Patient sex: M
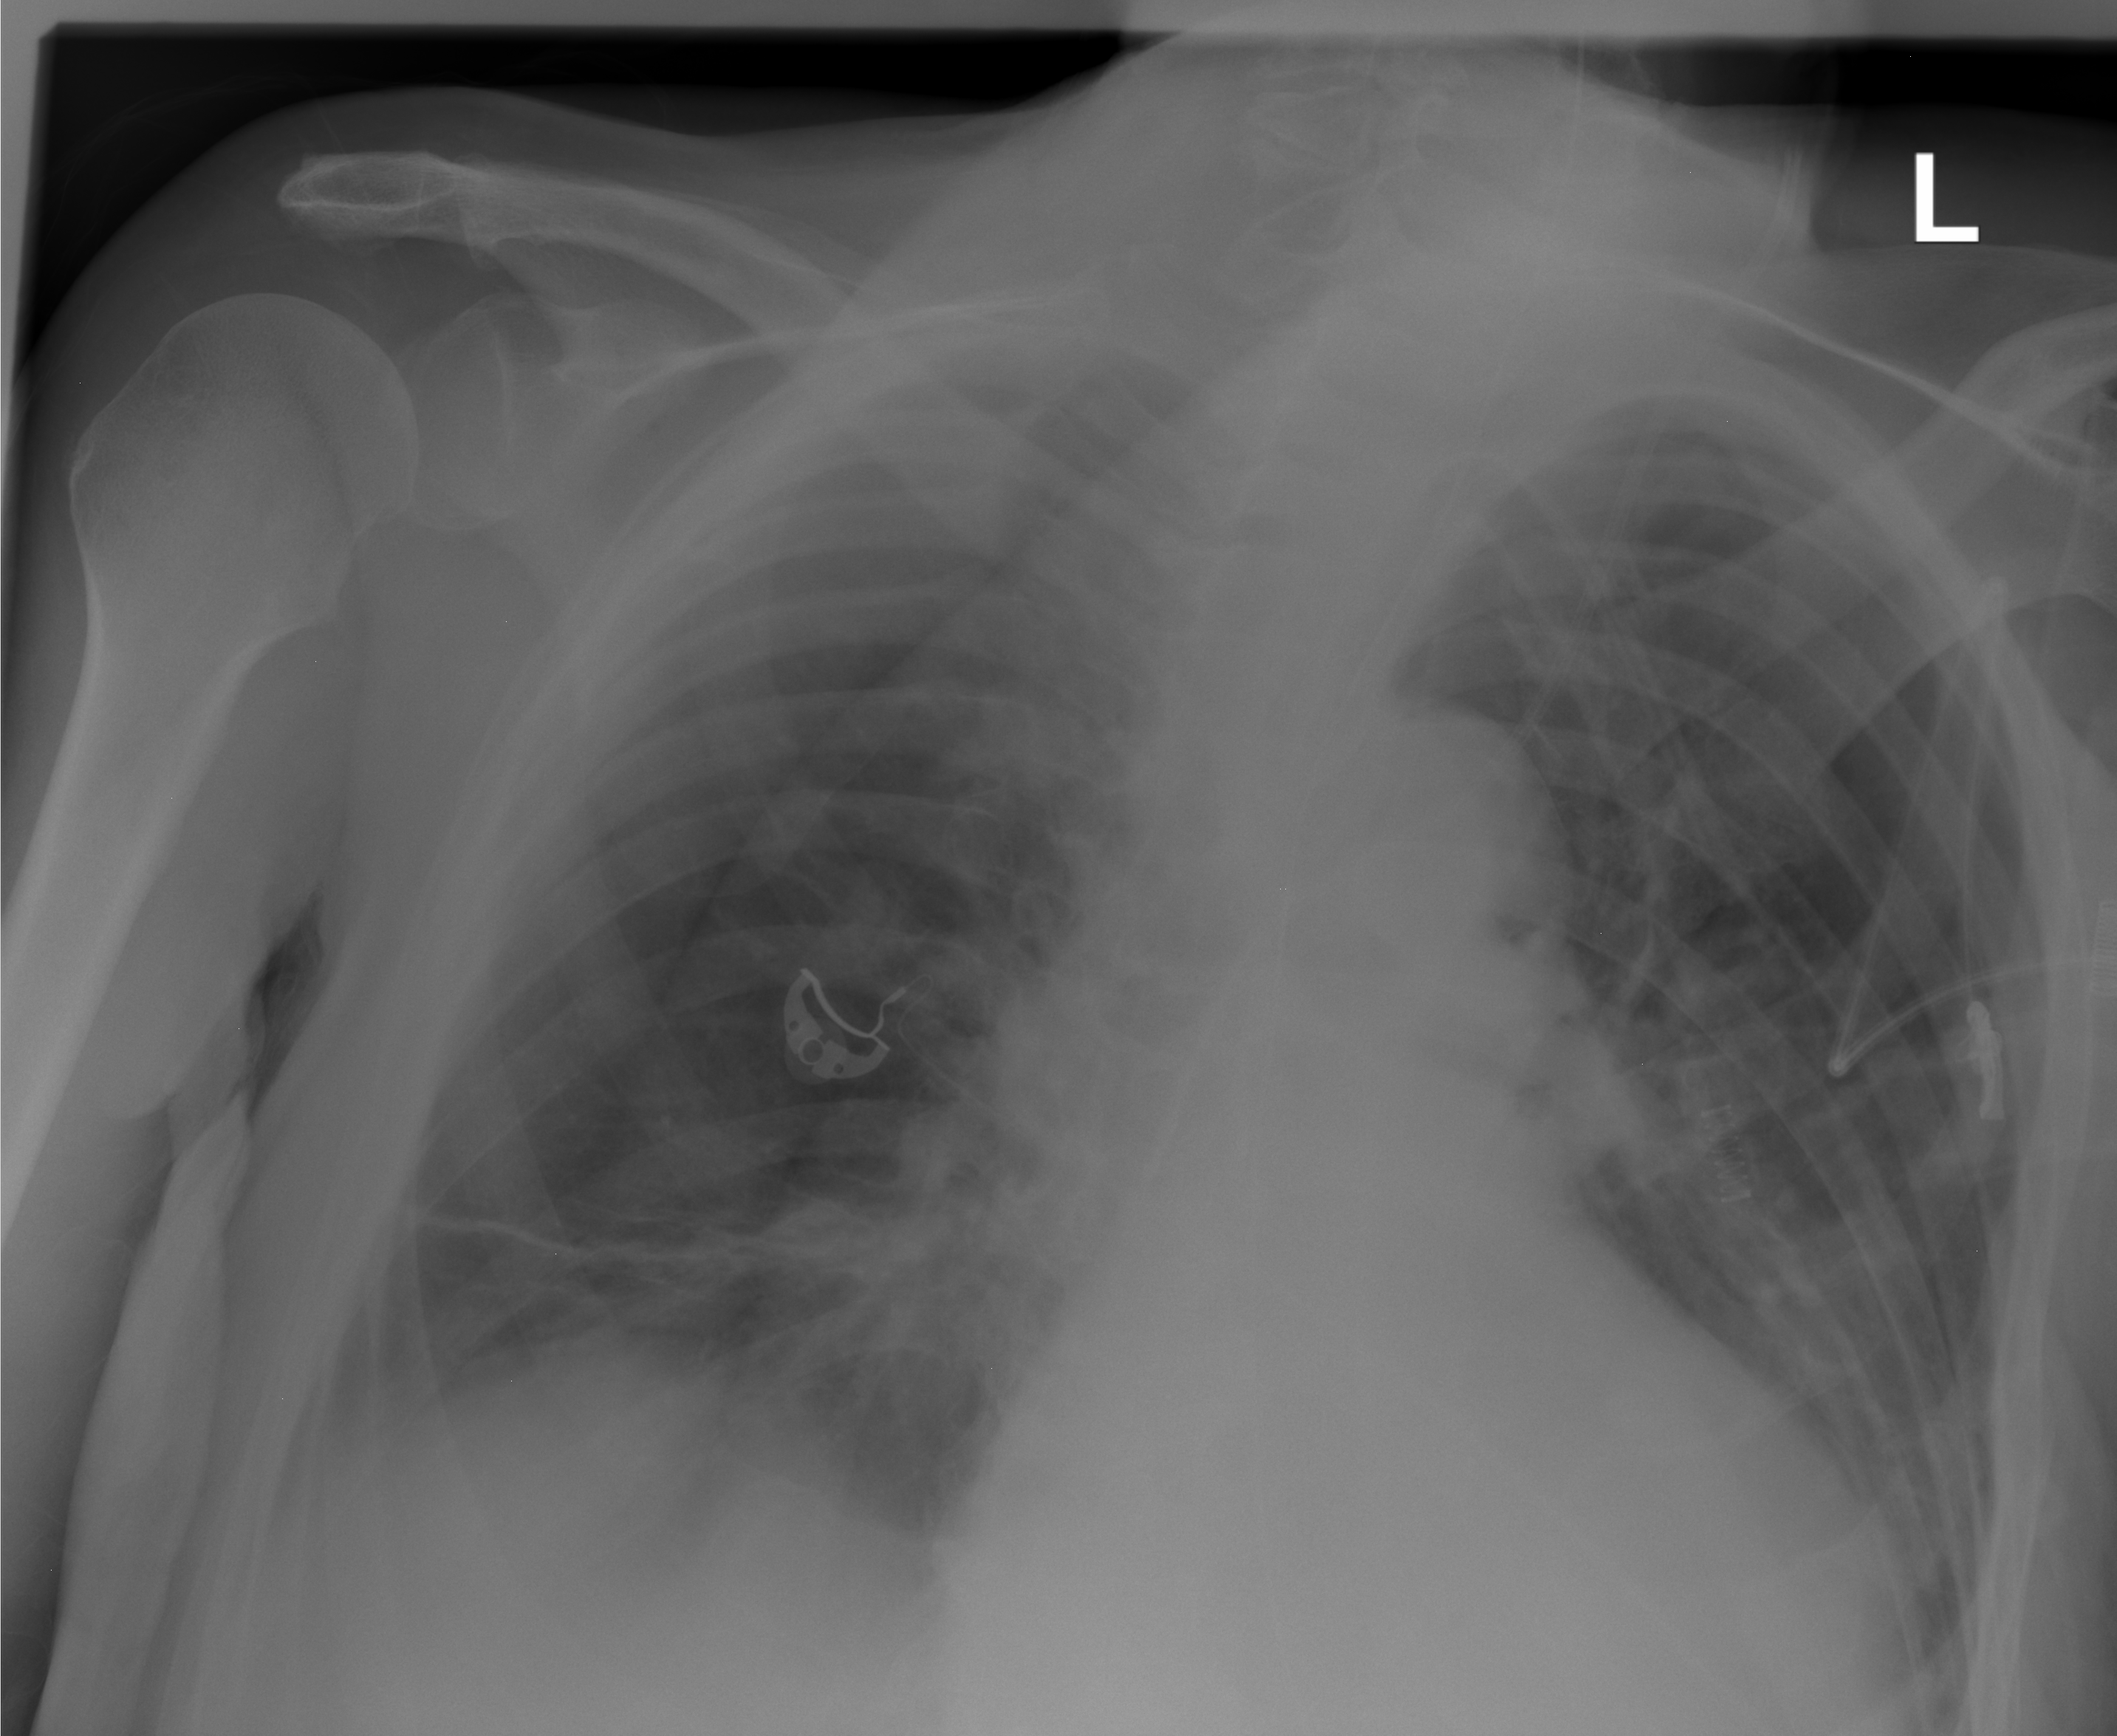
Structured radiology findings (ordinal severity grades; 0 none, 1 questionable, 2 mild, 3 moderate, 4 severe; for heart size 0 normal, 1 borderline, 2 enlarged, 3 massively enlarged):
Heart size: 2
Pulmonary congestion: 0
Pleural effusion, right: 2
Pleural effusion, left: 2
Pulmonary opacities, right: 0
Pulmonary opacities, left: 0
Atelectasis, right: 2
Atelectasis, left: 2